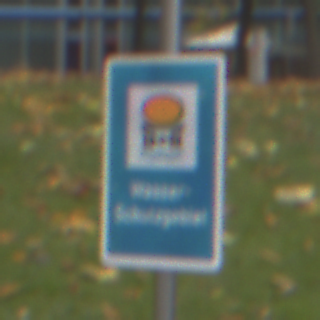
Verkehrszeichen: Wasserschutzgebiet
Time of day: MorningAfternoon
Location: Outdoor (Nature)
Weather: Overcast
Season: Autumn
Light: Natural